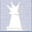
Piece: wQ